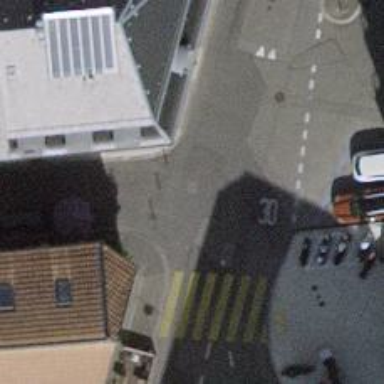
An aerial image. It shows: Bollard barrier.